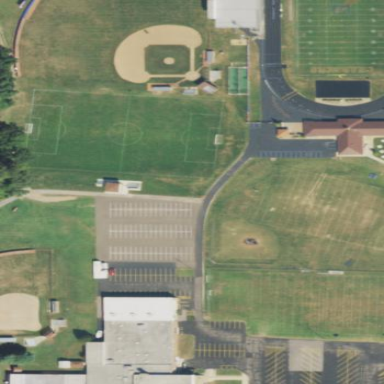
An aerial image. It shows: School.